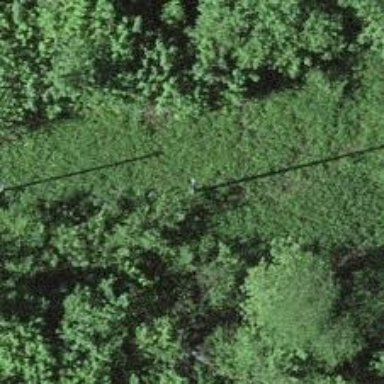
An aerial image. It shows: Utility pole used for power distribution.